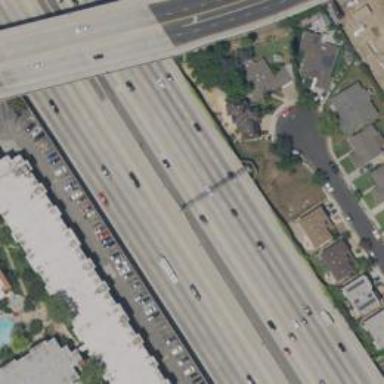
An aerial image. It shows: Motorway.